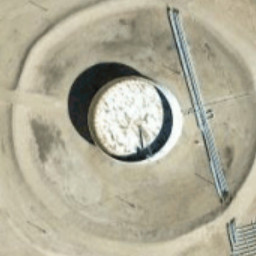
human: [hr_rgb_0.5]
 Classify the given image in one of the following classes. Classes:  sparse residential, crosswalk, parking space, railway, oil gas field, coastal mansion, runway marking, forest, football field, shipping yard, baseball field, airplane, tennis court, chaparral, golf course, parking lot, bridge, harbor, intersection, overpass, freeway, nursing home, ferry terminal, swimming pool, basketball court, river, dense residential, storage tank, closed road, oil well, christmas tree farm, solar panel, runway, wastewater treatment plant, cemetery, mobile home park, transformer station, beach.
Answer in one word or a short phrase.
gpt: storage tank